Aerial crown-view tile of a tropical tree (Barro Colorado Island, Panama), acquired 20240611:
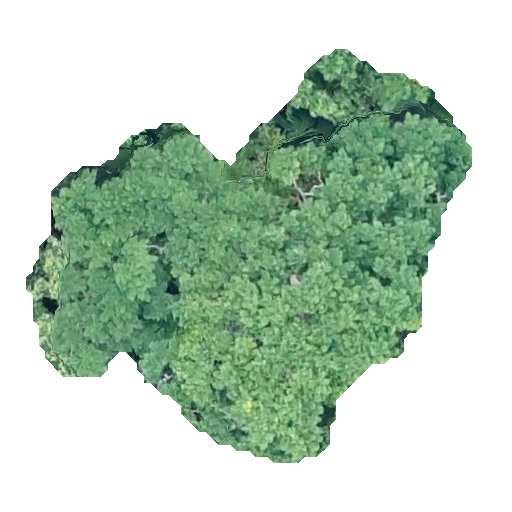
Species: Jacaranda copaia
GBIF accepted scientific name: Jacaranda copaia
Crown area: 174.358 m²